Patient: sex M, age 70
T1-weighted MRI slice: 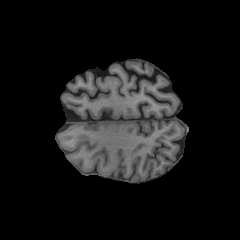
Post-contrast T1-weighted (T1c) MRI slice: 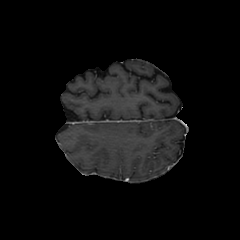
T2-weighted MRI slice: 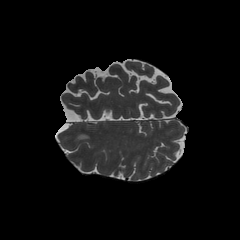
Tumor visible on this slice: yes
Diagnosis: Glioblastoma, IDH-wildtype
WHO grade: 4